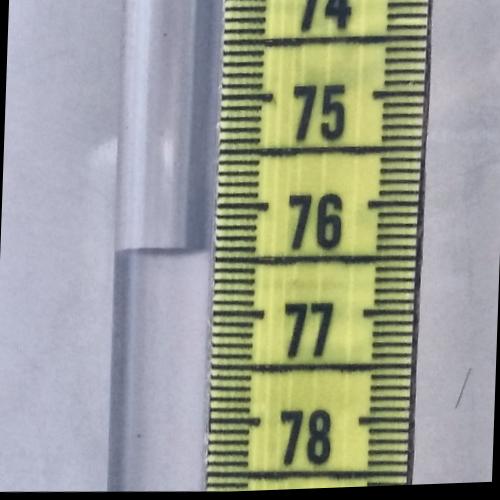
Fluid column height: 76.4 cm